Field crop: tomato
Growth stage: 2
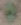
Species: solanum